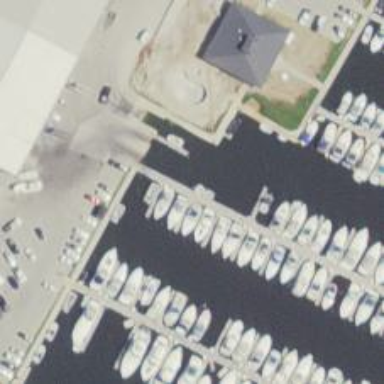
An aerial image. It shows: Man-made pier.